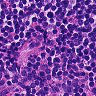
Metastatic tissue present: no